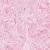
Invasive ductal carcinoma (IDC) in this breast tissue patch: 0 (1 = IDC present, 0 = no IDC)